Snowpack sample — Buffalo Mountain, Silverthorne, Colorado, USA (2/22/26, 2:02 PM MST)
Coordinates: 39.622, -106.113
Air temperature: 33 °F
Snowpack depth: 63 cm
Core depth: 40 cm
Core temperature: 26.6 °F
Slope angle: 11°, slope face: 116°
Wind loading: low
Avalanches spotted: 0
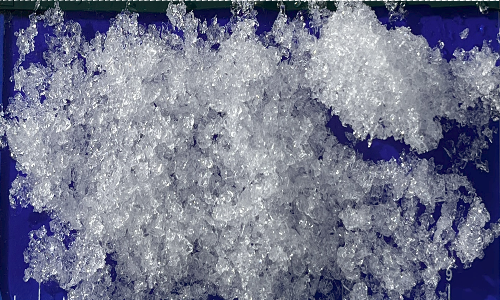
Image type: core
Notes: In a firebreak similar to site 1, minimal wind loading with no spotted avalanches (not many faces in view though)